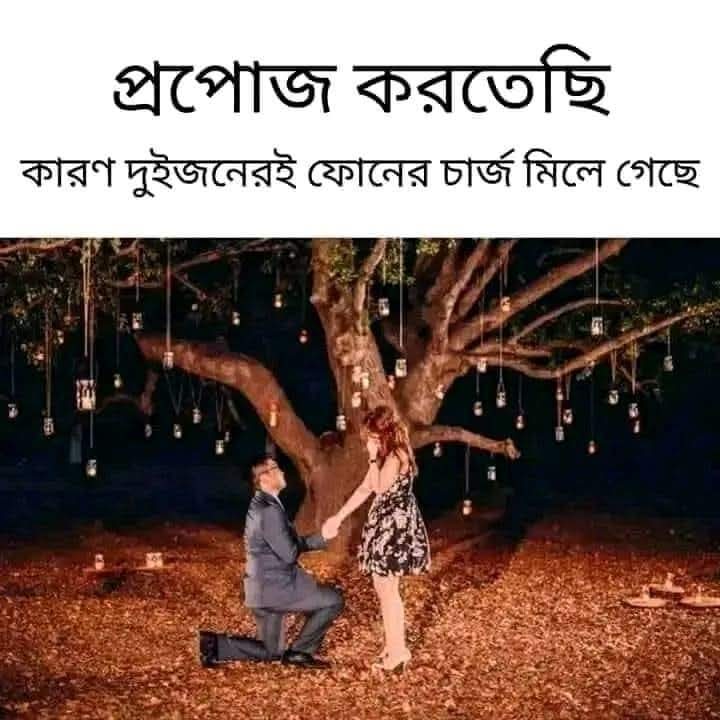
Text: প্রপোজ করতেছি
কারণ দুইজনেরই ফোনের চার্জ মিলে গেছে
Label: Non Hate